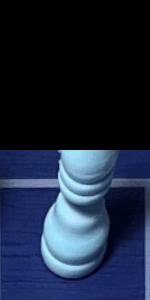
Label: Bishop_White